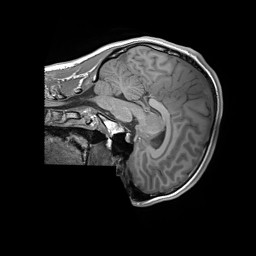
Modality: T1w
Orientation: sagittal
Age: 19
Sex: male
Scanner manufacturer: siemens
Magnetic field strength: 3 T
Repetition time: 1.8 s
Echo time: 0.00232 s